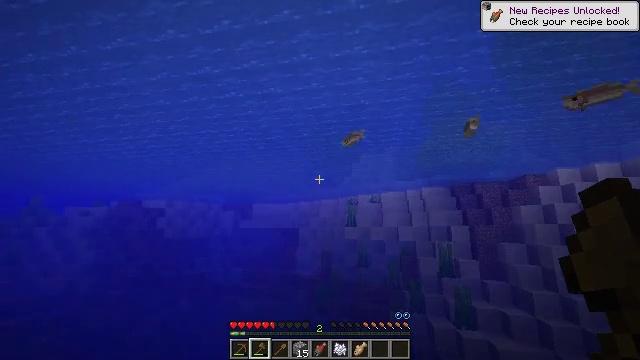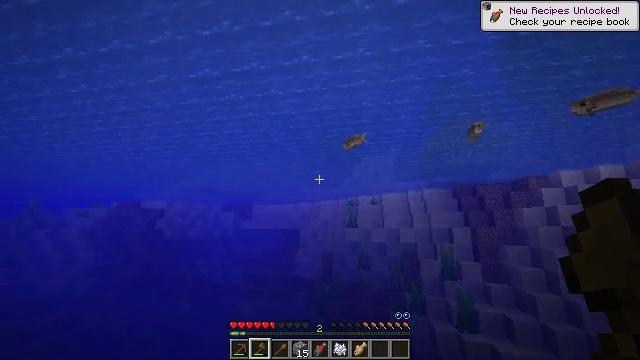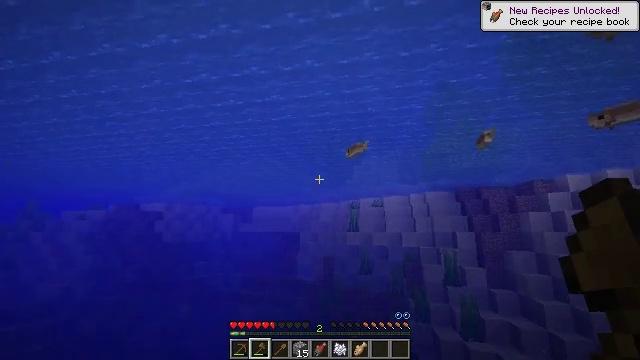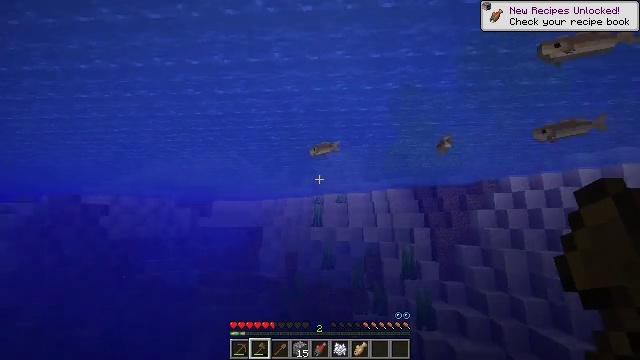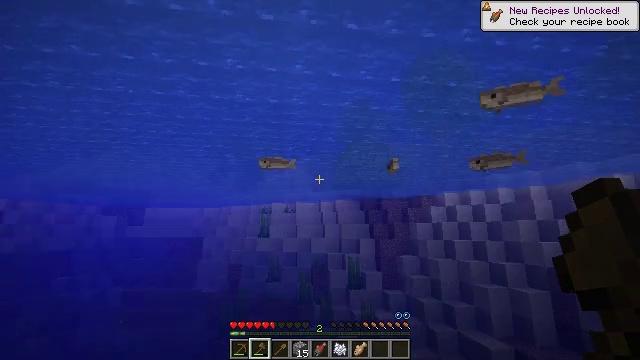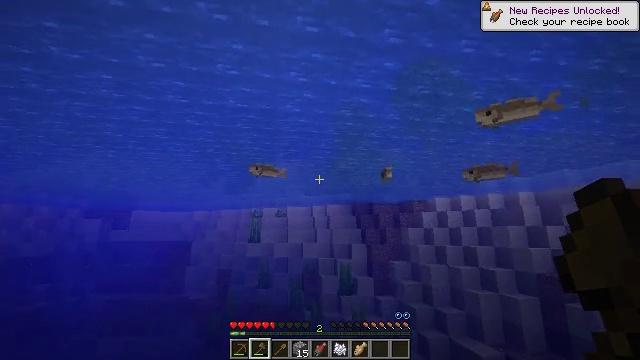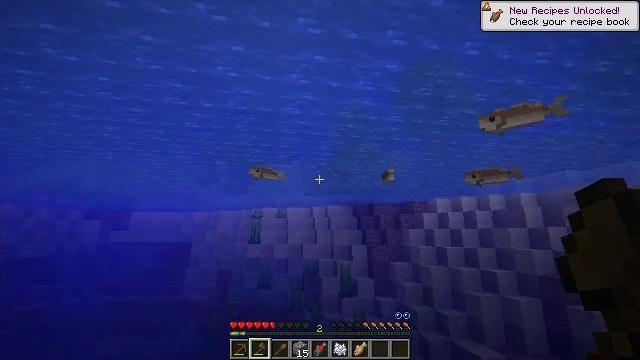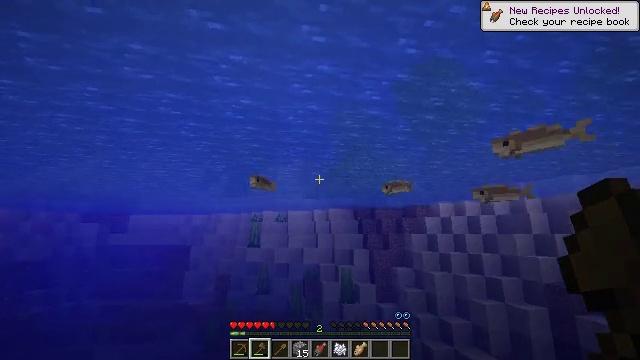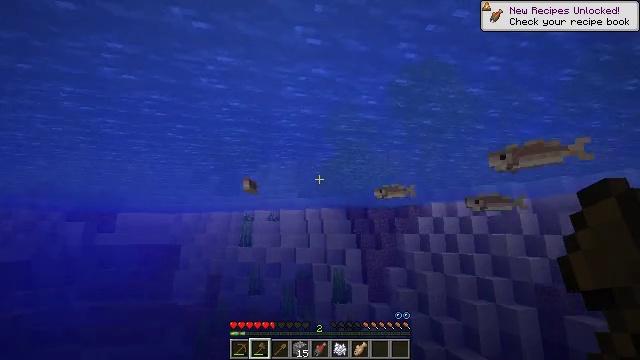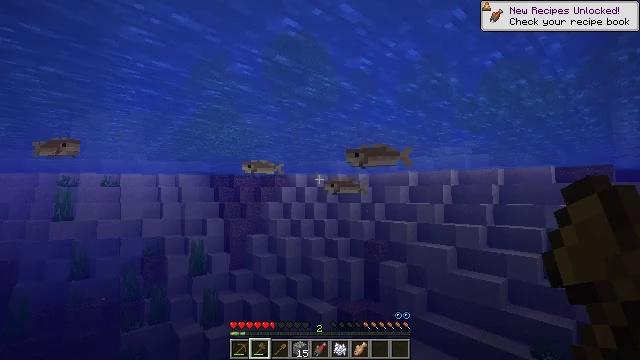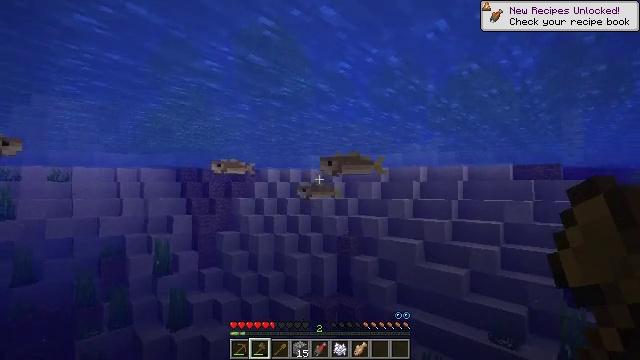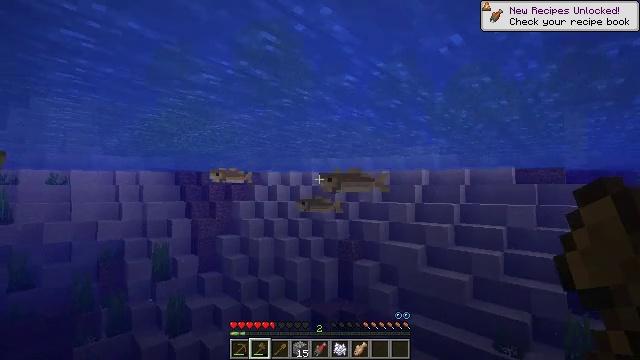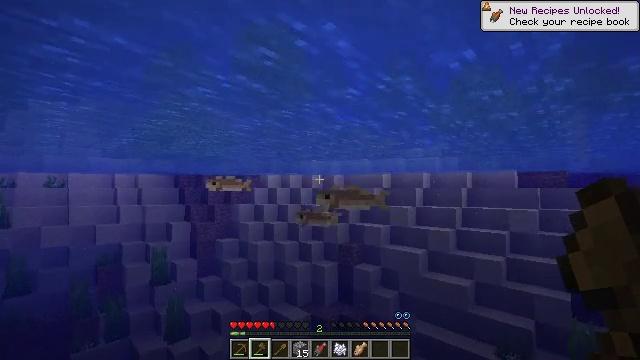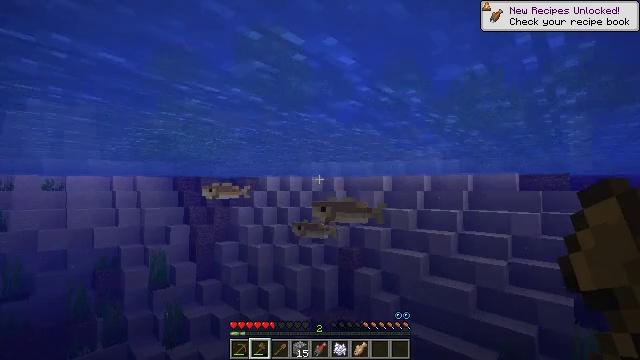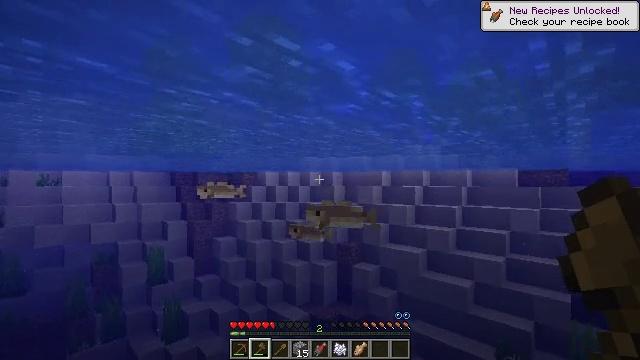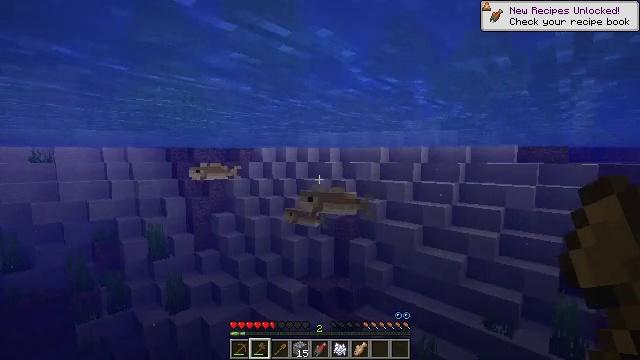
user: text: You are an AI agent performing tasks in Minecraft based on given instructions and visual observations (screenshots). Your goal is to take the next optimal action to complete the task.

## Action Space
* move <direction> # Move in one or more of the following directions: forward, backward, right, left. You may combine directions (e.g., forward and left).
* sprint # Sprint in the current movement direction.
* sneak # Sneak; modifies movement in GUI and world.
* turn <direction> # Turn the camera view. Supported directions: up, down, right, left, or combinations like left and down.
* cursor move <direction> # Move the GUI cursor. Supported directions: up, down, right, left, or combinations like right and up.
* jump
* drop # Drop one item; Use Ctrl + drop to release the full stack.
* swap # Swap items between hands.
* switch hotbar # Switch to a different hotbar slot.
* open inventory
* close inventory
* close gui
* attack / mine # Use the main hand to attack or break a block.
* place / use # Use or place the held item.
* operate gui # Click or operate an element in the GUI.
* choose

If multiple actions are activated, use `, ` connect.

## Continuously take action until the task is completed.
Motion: motion action
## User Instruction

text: Kill mobs in water.
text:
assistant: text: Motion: move forward, sprint, jump
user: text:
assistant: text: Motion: move forward, sprint, jump
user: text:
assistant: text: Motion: move forward, sprint, turn right and down, jump
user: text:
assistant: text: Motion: move forward, sprint, turn right and up, jump
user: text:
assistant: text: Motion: move forward and move right, sprint, turn right, jump
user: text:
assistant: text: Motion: move forward and move right, sprint, jump
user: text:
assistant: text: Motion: move forward and move right, sprint, jump
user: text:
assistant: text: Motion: move forward and move right, sprint, turn right, jump
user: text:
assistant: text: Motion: move forward and move right, sprint, turn right and down, jump
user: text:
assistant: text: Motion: move forward and move right, sprint, turn right and down, jump
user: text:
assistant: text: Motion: move forward and move right, sprint, jump
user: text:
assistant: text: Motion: move forward and move right, sprint, jump
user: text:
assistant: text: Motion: move forward and move right, sprint, jump
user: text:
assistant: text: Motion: move forward and move right, sprint, turn down, jump
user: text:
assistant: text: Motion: move forward, sprint, turn down, jump
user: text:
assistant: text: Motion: move forward, sprint, turn left and down
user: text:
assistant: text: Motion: move forward, sprint, turn left and down
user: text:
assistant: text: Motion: turn left and down
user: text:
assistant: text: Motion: no_op
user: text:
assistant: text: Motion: no_op
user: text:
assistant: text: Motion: no_op
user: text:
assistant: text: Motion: no_op
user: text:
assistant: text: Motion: no_op
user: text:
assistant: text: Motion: jump
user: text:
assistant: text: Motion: jump
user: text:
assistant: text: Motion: move forward, jump
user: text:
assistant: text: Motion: move forward, jump
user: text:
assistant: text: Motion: move forward, turn left and down, jump
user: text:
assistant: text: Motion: move forward, turn left and down
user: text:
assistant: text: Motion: no_op